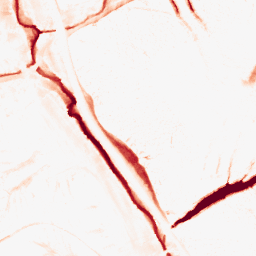
Category: morphological
Decomposition family: tophat
Decomposition parameters: size: 10
mode: black
Upsampling method: quintic
Upsampling parameters: scale: 4
Upsampling scale: 4